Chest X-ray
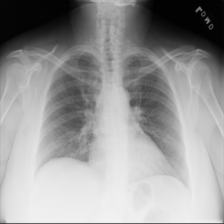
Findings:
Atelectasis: negative
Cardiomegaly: negative
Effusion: negative
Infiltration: negative
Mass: negative
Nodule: negative
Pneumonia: negative
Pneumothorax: negative
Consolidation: negative
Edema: negative
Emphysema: negative
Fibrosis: negative
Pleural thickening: negative
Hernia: negative